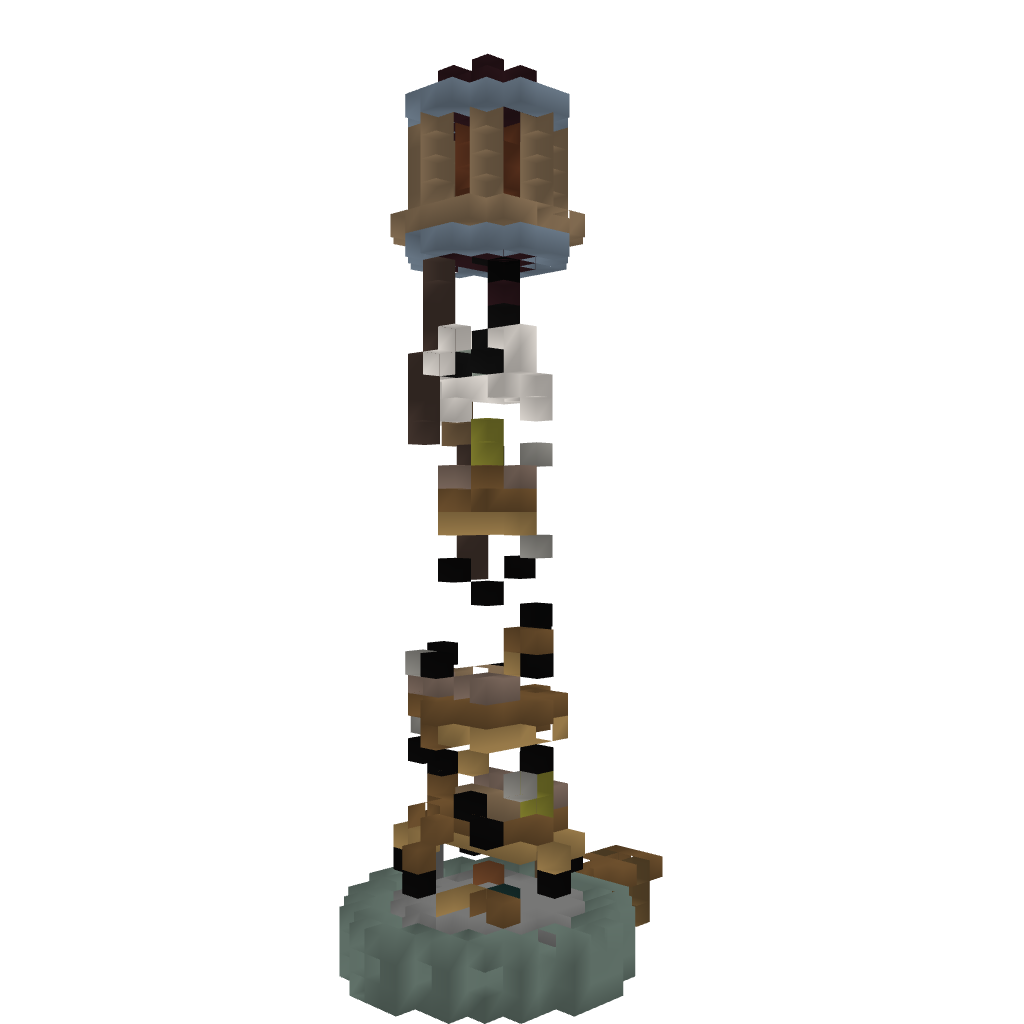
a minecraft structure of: Small Lighthouse